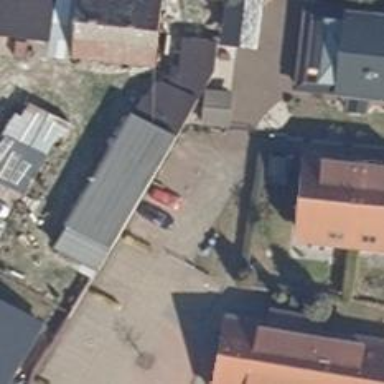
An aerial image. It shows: Compacted driveway with no sidewalk.